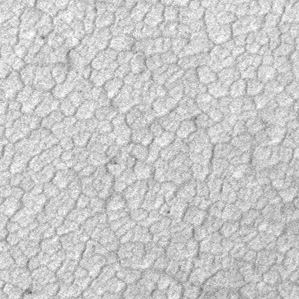
Label: frost